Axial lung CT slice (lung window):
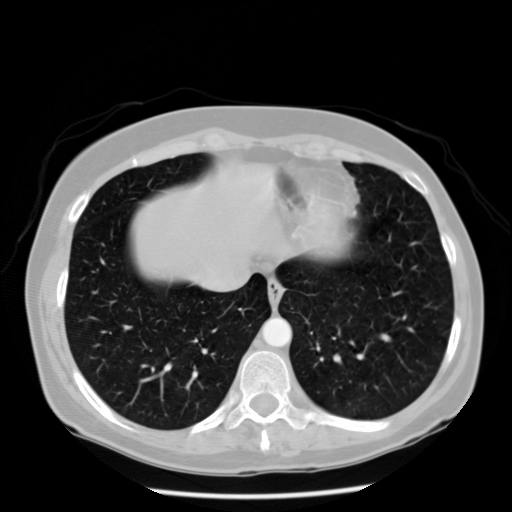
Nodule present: no